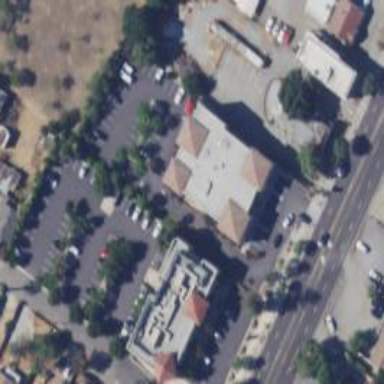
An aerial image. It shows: Parking space is available.